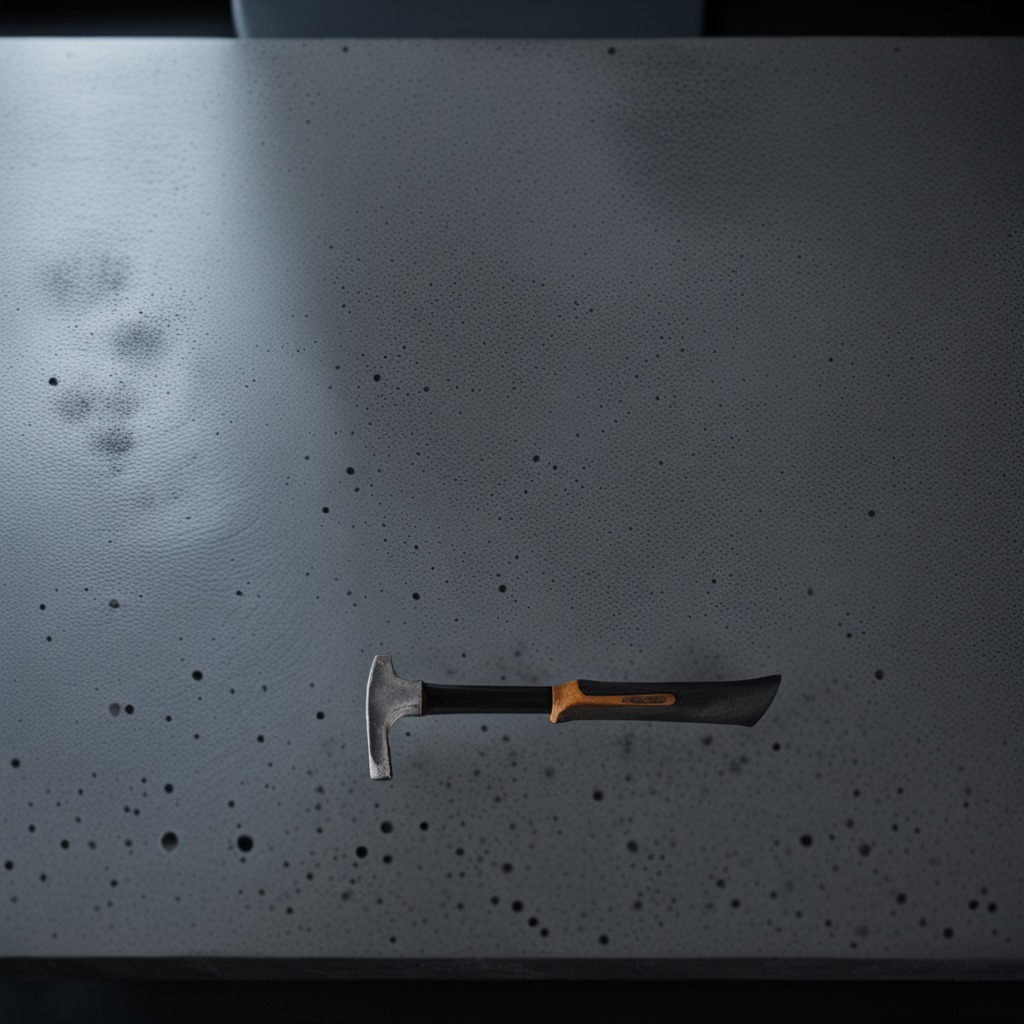
A hammer is lying on the clean granite table inside a workshop at night.